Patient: sex F, age 26
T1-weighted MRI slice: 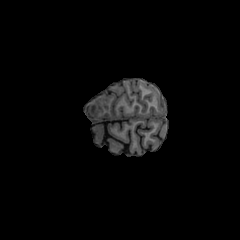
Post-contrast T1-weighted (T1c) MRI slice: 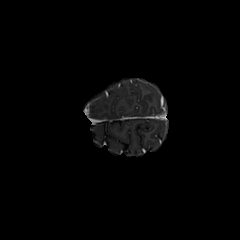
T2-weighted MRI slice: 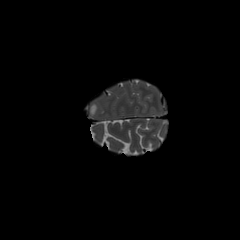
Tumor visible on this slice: yes
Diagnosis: Astrocytoma, IDH-mutant
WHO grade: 3